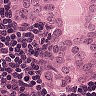
Metastatic tissue present: yes